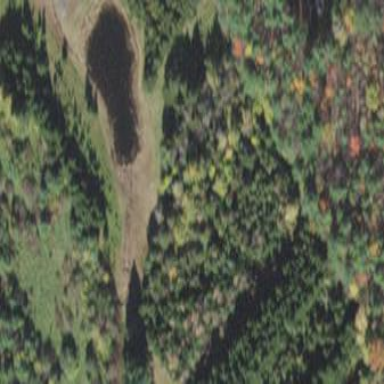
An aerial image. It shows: Forest of evergreen needle-leaved trees that produce Christmas trees.